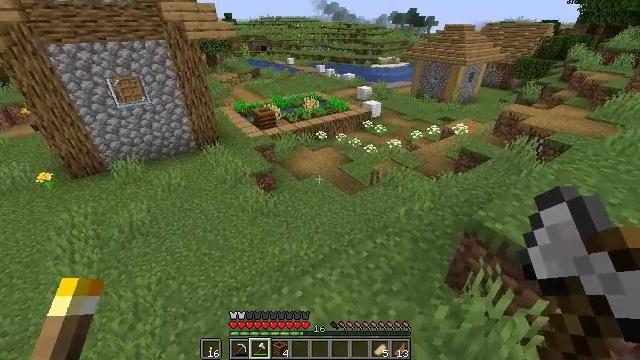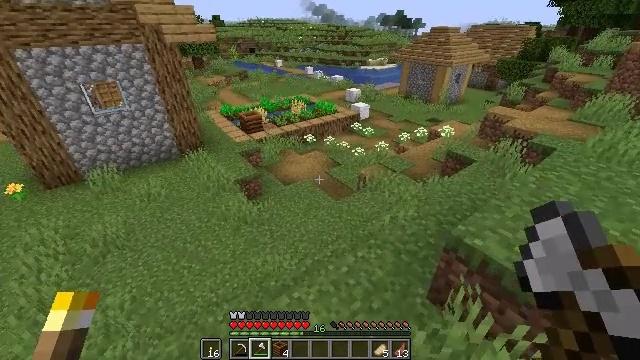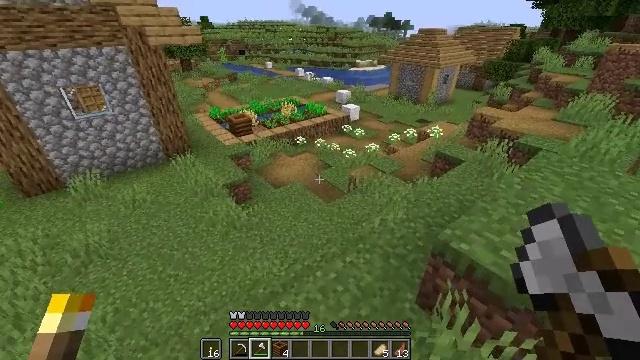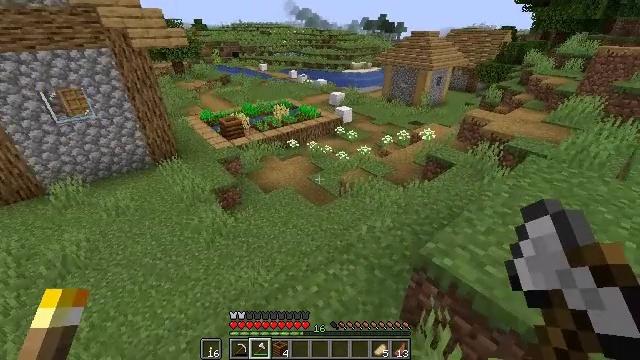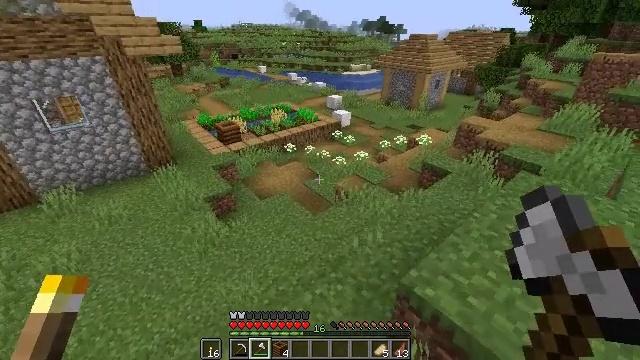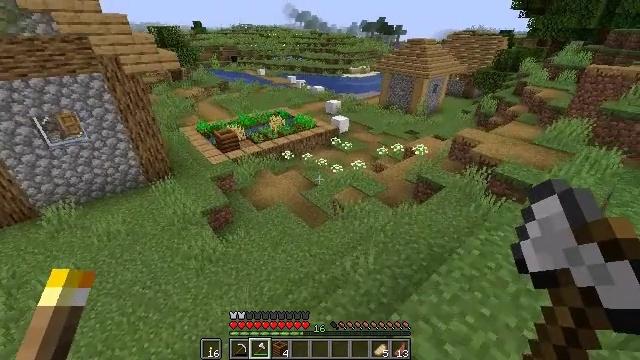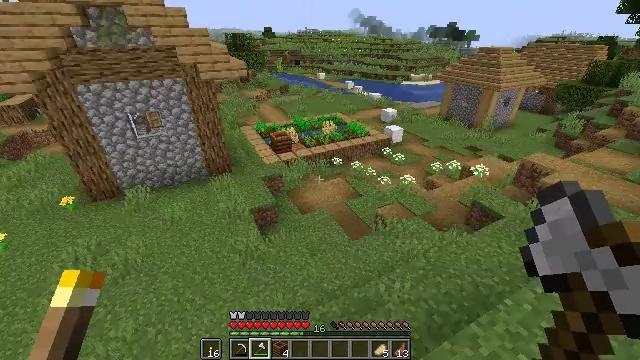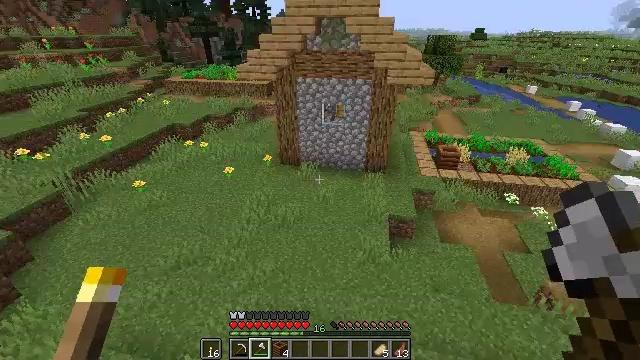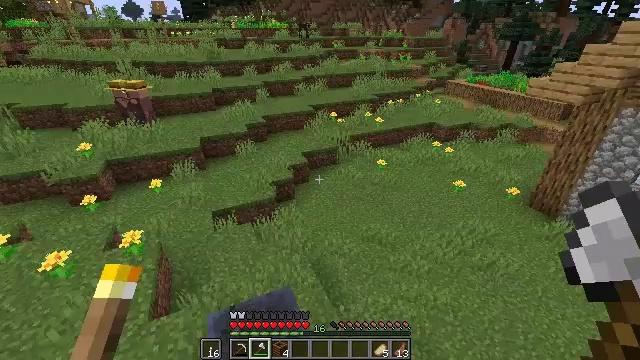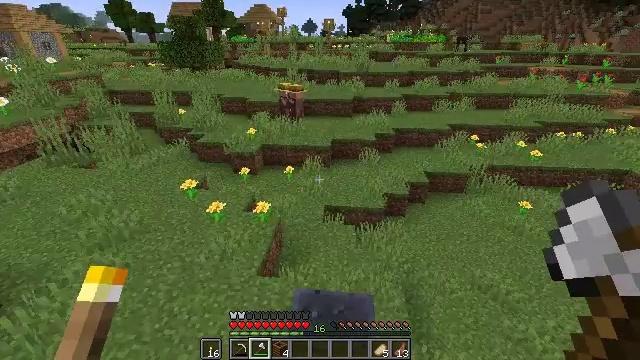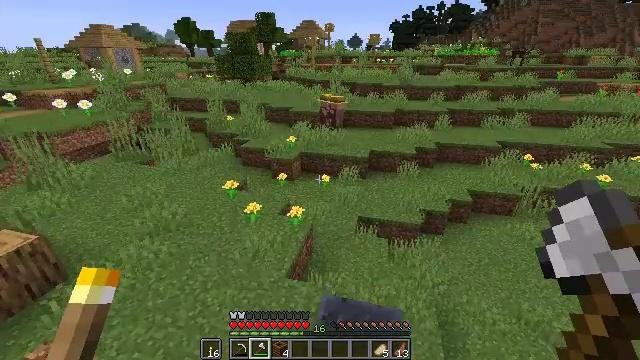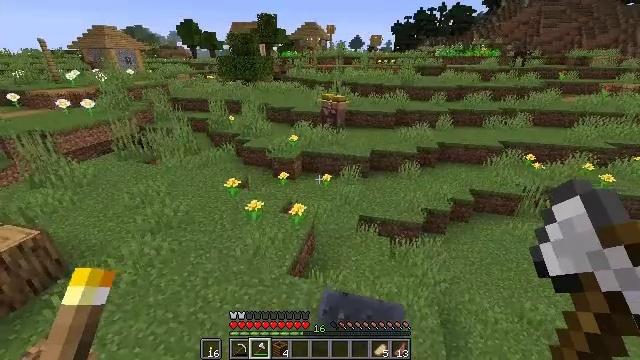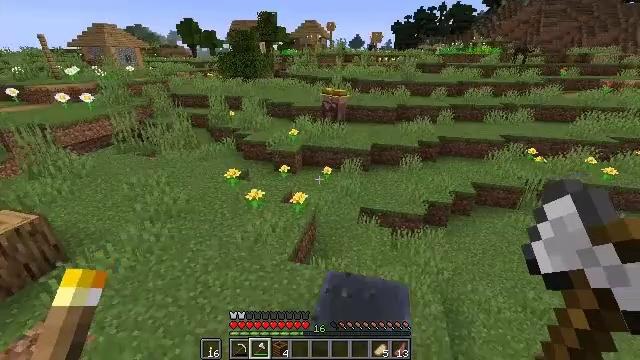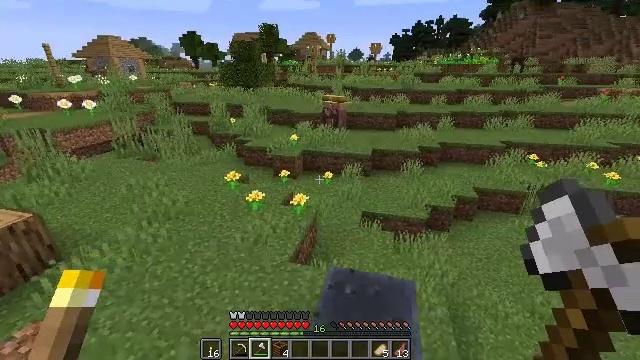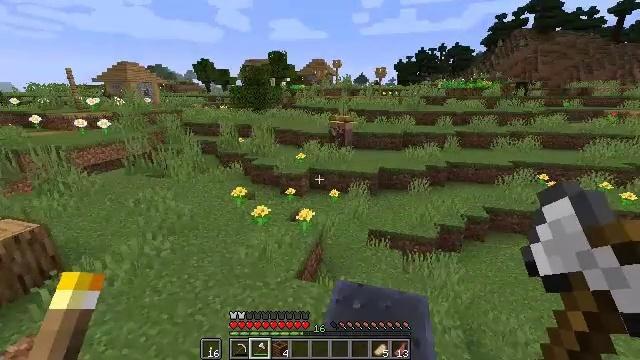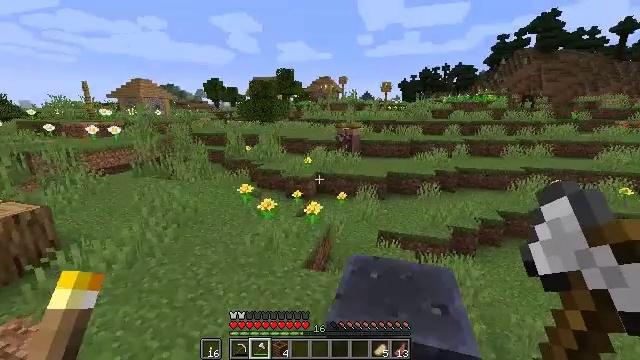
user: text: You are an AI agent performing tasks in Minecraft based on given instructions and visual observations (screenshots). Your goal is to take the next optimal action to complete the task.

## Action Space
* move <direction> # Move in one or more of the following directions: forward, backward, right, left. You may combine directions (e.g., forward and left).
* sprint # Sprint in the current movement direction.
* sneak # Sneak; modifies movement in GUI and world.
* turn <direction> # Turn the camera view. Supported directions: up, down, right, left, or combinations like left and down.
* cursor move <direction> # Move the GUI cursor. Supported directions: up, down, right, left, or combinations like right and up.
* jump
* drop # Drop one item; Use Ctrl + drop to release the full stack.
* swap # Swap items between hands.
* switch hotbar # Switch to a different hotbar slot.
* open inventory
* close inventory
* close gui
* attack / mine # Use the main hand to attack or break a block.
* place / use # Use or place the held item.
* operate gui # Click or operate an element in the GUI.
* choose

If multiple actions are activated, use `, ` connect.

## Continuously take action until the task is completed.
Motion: motion action
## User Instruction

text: Mine the smithing table.
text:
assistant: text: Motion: move forward and move right, turn right
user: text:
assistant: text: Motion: move forward and move right, turn right
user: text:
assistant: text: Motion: move forward and move right, turn right
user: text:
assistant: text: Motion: move forward and move right, jump
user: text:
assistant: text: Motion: move forward and move right, jump
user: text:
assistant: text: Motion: move forward and move right, turn left, jump
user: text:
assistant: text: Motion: move forward and move right, turn left, jump
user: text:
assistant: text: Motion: move forward and move right, turn left
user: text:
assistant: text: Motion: move forward, turn left and up
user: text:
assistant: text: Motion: move forward and move left, turn left and up
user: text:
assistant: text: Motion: move forward and move left
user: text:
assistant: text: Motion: move forward and move left
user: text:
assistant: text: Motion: move forward and move left, turn up
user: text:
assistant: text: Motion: move forward and move left, turn left and up
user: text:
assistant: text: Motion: move forward and move left, turn left and up
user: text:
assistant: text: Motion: move forward and move left
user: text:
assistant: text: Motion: move forward
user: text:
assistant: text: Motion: no_op
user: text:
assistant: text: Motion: no_op
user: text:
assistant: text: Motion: no_op
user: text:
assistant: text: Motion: no_op
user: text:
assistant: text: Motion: no_op
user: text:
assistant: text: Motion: no_op
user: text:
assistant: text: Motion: no_op
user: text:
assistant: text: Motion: no_op
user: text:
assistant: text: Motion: no_op
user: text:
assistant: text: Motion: no_op
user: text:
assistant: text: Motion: no_op
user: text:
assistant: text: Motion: no_op
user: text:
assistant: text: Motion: turn right and down